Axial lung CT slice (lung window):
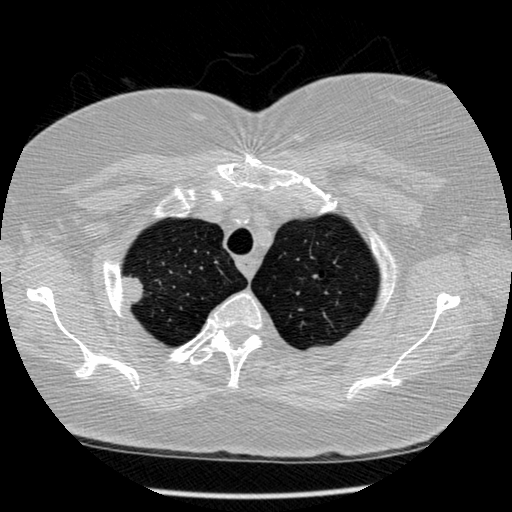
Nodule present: yes
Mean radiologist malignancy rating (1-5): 4.5